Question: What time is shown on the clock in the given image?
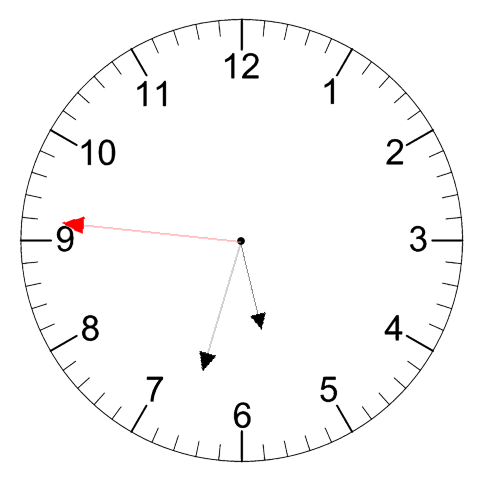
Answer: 05:32:46